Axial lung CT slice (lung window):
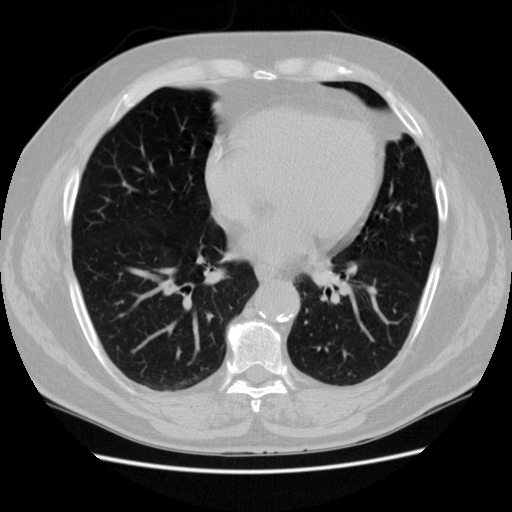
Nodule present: no